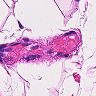
Metastatic tissue present: no